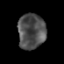
Tissue: prostate
Cell type: T cells
Senescence score: 0.3364
Nuclear area (px): 950
Mean DAPI intensity: 79.019